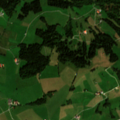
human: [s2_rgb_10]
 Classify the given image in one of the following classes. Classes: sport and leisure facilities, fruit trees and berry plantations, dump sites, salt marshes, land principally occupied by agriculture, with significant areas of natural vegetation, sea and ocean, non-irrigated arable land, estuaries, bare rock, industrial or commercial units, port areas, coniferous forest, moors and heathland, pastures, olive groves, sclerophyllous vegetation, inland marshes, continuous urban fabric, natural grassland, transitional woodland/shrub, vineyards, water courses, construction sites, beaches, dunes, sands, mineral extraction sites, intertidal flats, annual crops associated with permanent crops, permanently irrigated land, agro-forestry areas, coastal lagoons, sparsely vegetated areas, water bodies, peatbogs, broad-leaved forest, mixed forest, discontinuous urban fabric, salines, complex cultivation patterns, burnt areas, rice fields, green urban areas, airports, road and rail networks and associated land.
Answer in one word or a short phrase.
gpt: complex cultivation patterns, coniferous forest